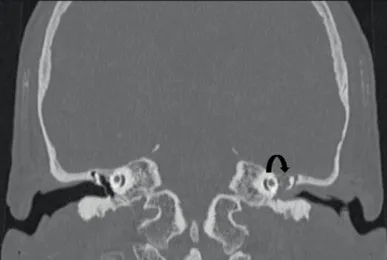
Coronal views taken about one month apart, demonstrating erosion of the middle ear cavity (long arrow) and worsening dehiscence of the left tegmen tympani. HRCT: high-resolution computed tomography.
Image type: radiology (ct)